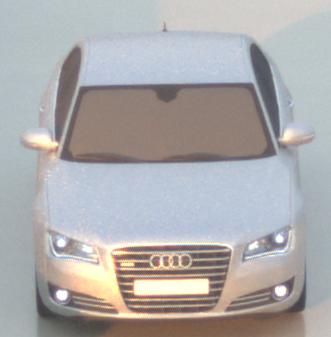
Make: Audi
Model: A8 D4
Model produced from: 2009
Model produced until: 2017
Doors: 4
Color: white
Road condition: wet road
Daytime: sunrise or sunset
Contrast: medium contrast